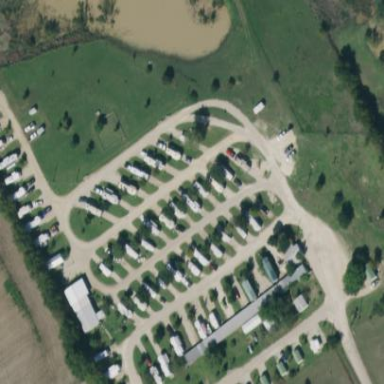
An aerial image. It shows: Caravan site with sanitary dump station for travelers.